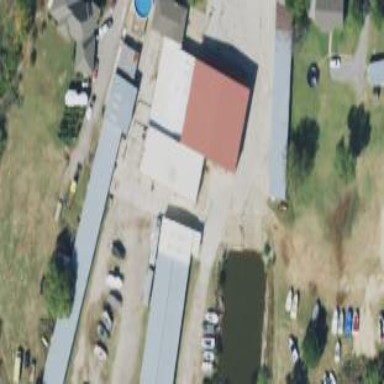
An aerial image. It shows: Building that houses boat shop.